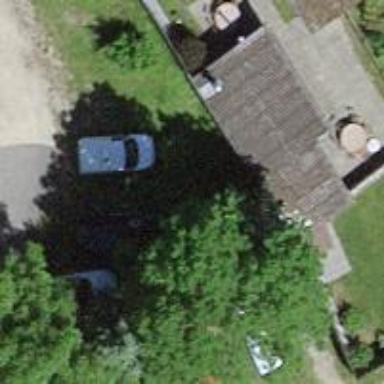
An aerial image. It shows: Shed building.